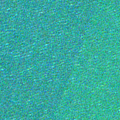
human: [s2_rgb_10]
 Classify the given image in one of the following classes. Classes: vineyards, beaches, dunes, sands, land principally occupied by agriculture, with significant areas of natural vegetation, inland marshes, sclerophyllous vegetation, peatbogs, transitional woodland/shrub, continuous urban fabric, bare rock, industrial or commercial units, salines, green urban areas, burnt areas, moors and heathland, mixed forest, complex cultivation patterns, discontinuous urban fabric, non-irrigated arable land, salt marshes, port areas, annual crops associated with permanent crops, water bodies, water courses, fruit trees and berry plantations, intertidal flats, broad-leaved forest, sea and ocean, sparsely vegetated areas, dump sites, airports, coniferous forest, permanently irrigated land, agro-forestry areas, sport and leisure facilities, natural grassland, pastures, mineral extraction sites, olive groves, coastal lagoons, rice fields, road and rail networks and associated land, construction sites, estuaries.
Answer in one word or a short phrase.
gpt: sea and ocean